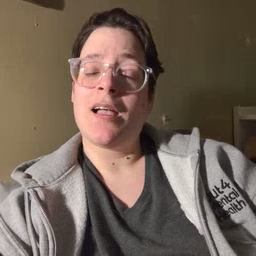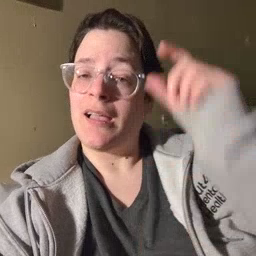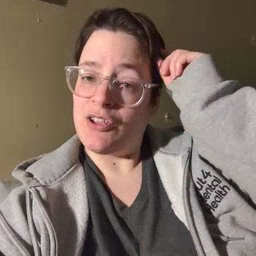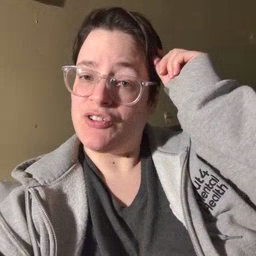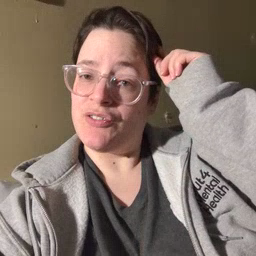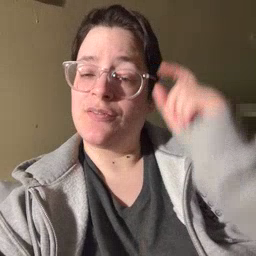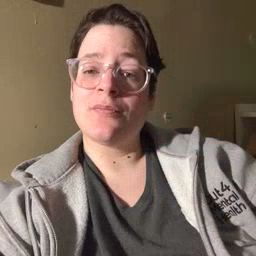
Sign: hair